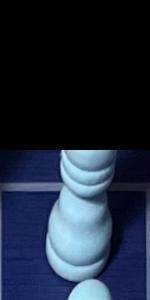
Label: Bishop_White